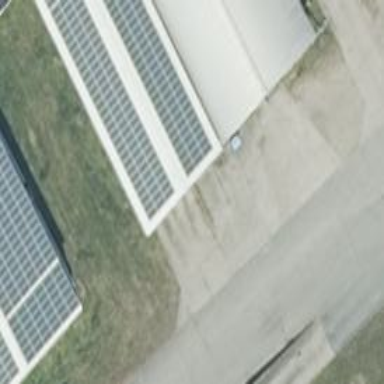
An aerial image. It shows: Solar power generator using photovoltaic method with solar photovoltaic panel types.